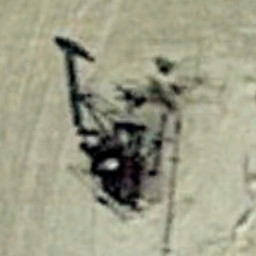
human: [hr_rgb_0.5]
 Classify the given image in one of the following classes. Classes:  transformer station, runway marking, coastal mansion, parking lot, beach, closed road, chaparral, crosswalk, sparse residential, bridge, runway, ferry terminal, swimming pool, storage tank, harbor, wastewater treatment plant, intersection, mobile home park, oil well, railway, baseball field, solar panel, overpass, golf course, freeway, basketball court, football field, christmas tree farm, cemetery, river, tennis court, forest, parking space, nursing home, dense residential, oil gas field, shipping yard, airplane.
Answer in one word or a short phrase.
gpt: oil well